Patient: sex M, age 71
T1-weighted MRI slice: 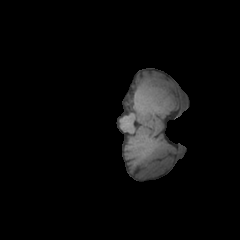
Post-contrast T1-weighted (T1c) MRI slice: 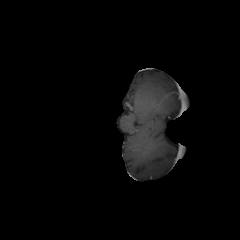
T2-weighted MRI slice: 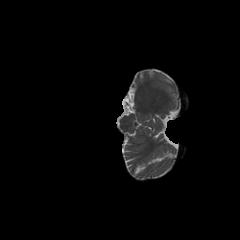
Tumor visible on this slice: no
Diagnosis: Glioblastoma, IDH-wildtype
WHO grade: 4